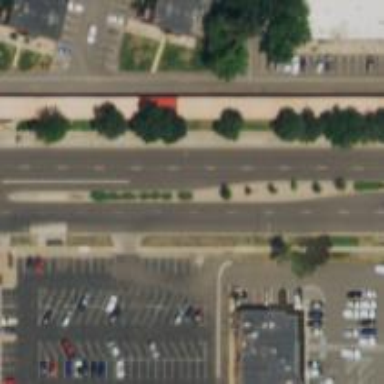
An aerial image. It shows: Secondary road with asphalt surface and sidewalk on the left side.